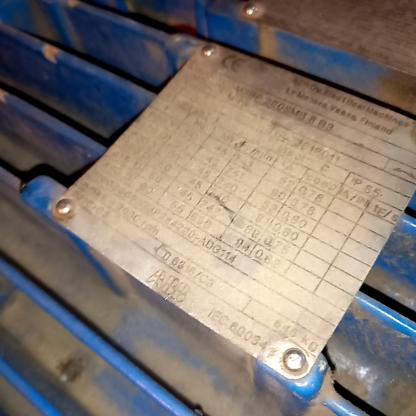
Klasa: tabliczka-znamionowa